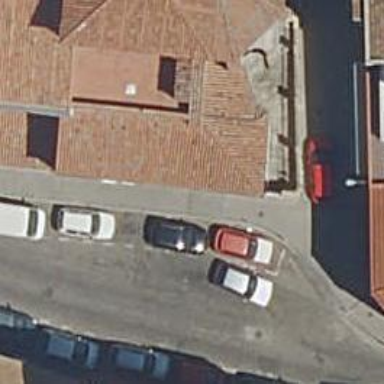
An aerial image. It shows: Beautiful church building.